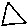
Label: triangle